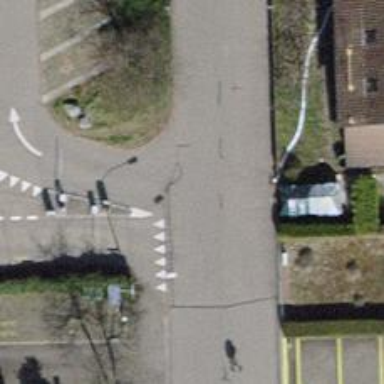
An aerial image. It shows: Parking aisle designated as service road.